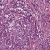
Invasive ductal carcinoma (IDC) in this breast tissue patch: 1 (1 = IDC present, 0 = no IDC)